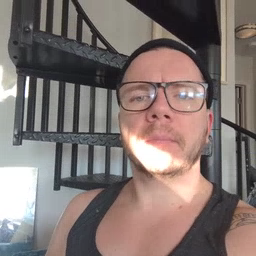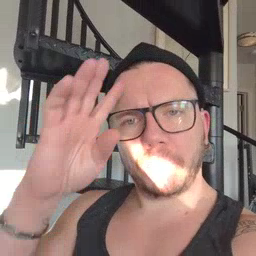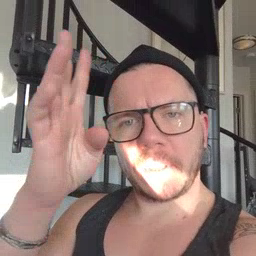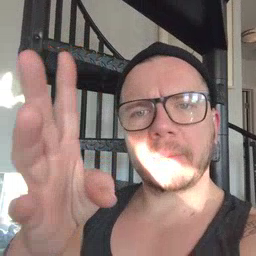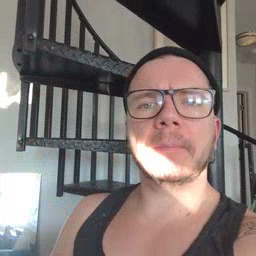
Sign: pretend